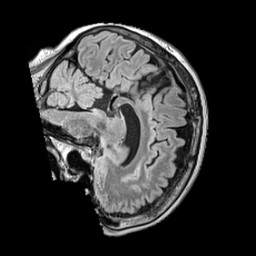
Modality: FLAIR
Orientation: sagittal
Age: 62
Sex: female
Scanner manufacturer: siemens
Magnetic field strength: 3 T
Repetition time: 5 s
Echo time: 0.387 s